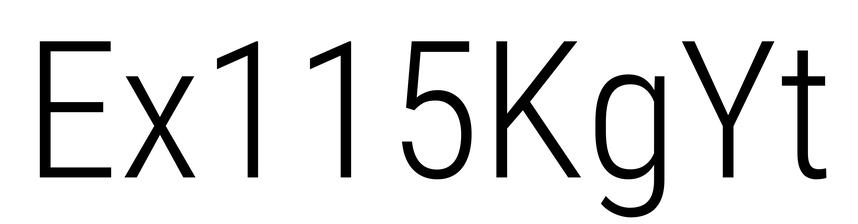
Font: Roboto_Condensed_Light